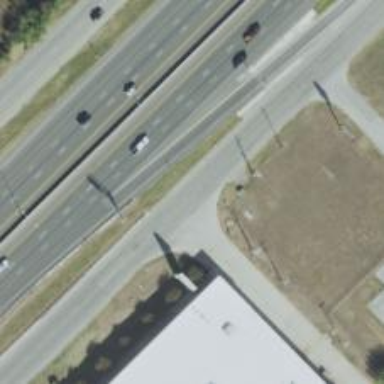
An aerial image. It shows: Secondary road with frontage road.